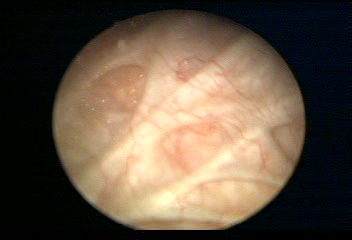
Modality: WLC
Class: Normal mucosa
Bladder cancer association: No